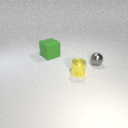
large green rubber cube to the left of small gray metal sphere